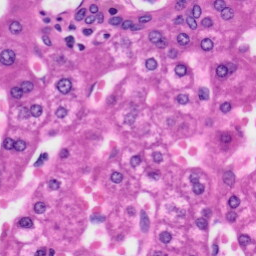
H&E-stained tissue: Liver